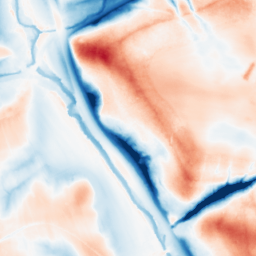
Category: multiscale
Decomposition family: dog_multiscale
Decomposition parameters: sigma_ratio: 2
n_scales: 5
base_sigma: 0.5
Upsampling method: regularized
Upsampling parameters: scale: 2
lambda_reg: 0.001
Upsampling scale: 2